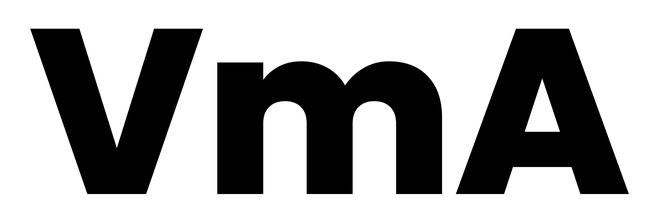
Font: Poppins-ExtraBold